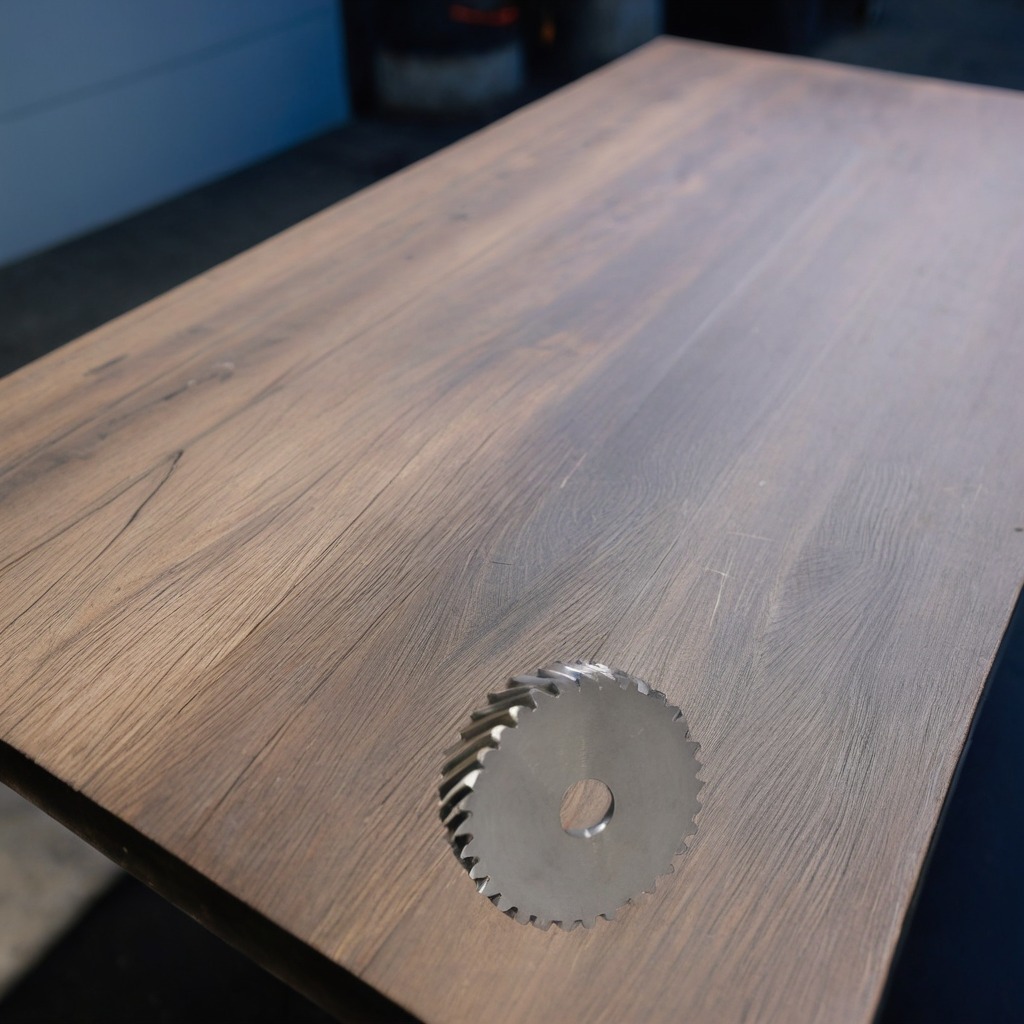
A steel gear with teeth lies on the old table.